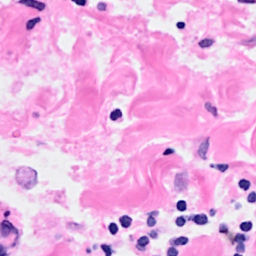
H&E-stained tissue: Breast